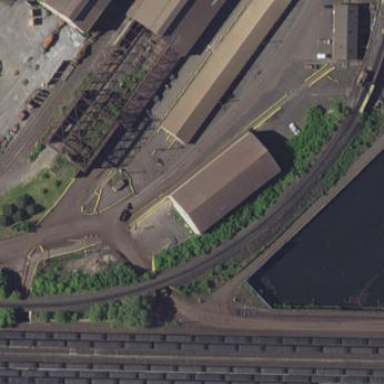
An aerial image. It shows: Industrial building used for industrial purposes.